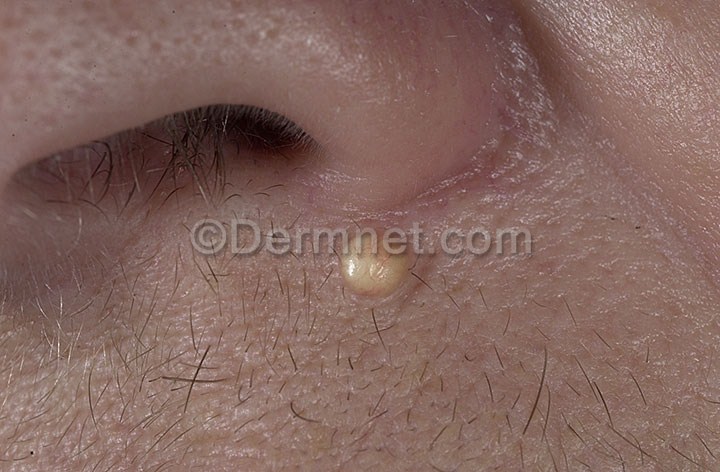
Disease: Seborrheic Keratoses and other Benign Tumors